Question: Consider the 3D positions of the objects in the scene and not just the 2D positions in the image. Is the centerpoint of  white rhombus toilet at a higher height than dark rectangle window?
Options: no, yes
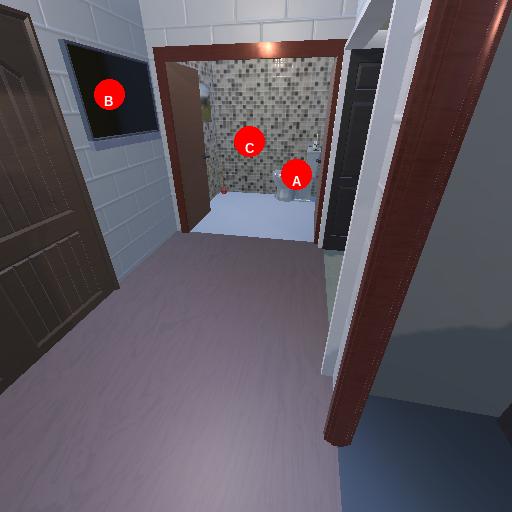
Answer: no